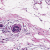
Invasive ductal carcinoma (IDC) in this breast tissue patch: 0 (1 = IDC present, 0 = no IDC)